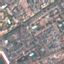
Land use / land cover class: Residential